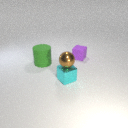
large green rubber cylinder behind small cyan metal cube